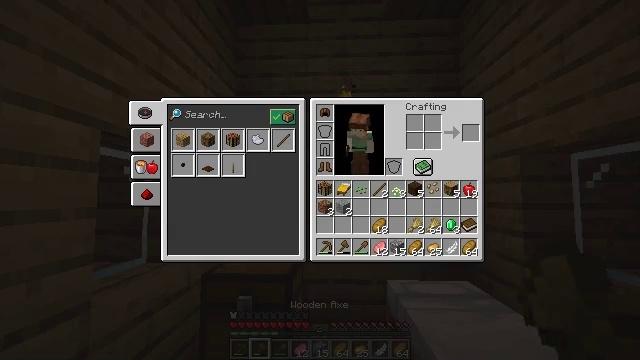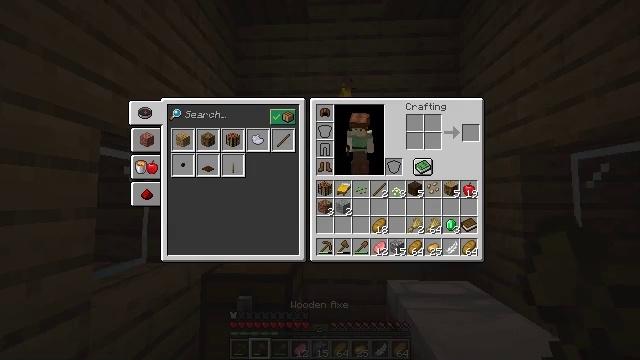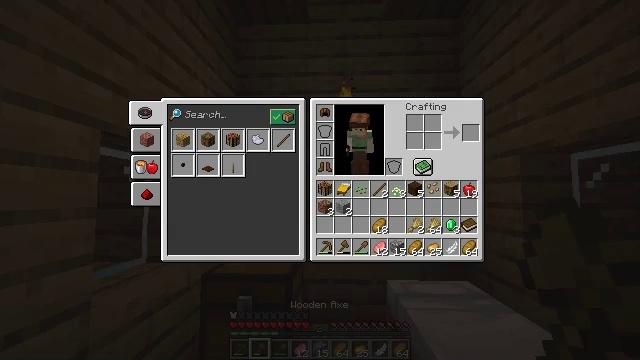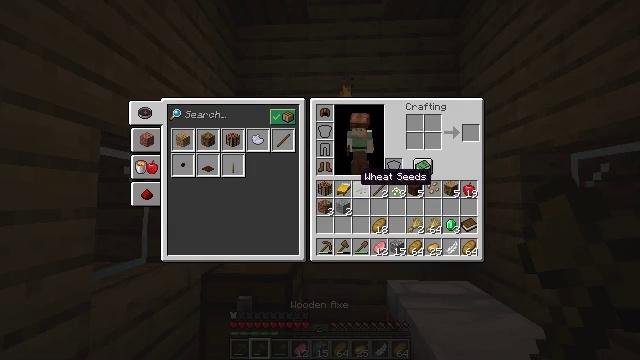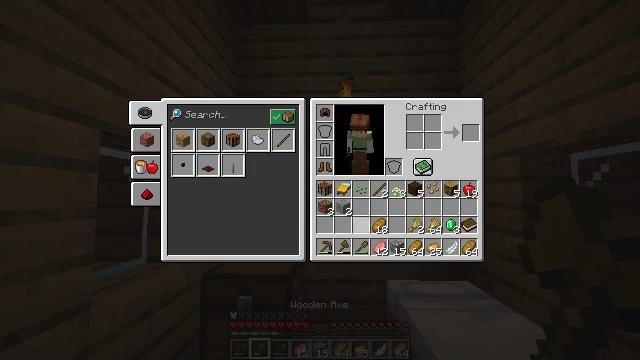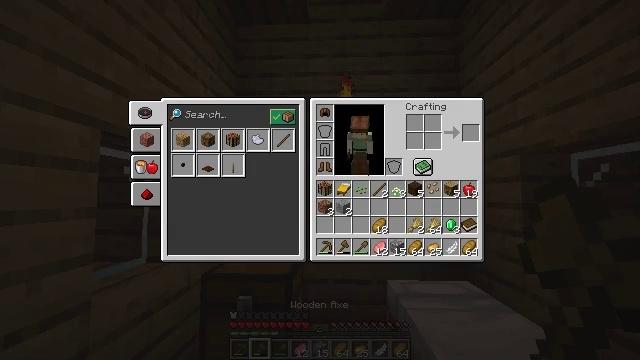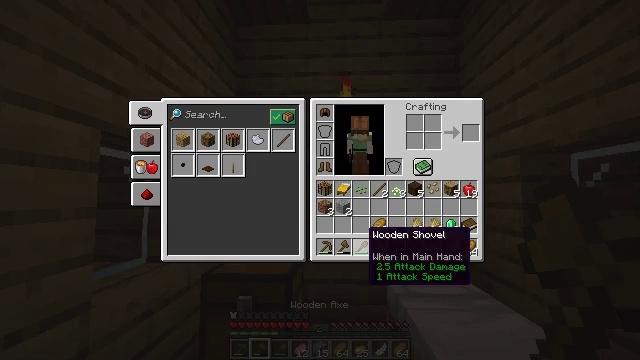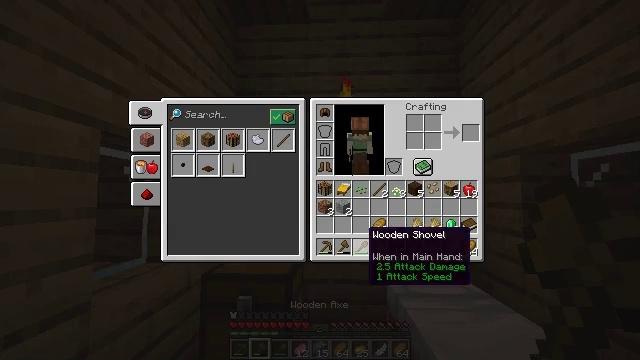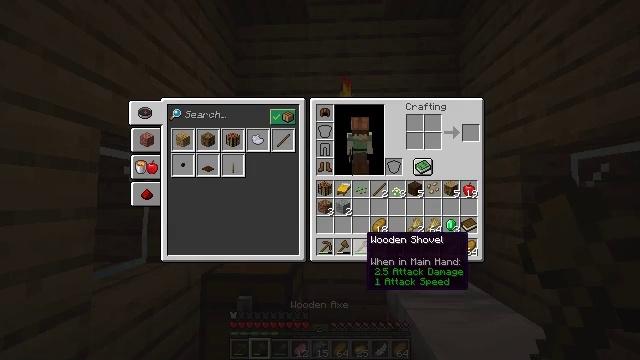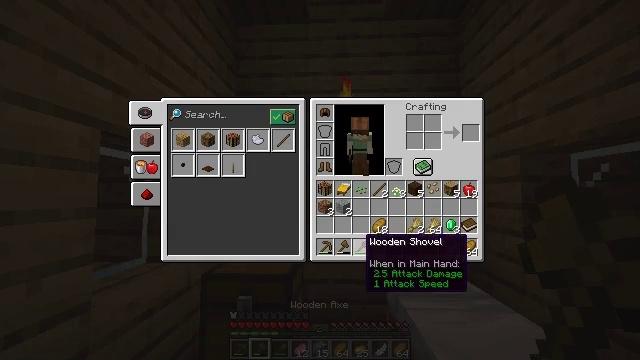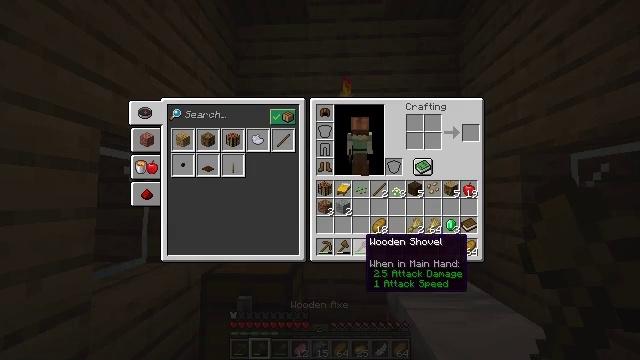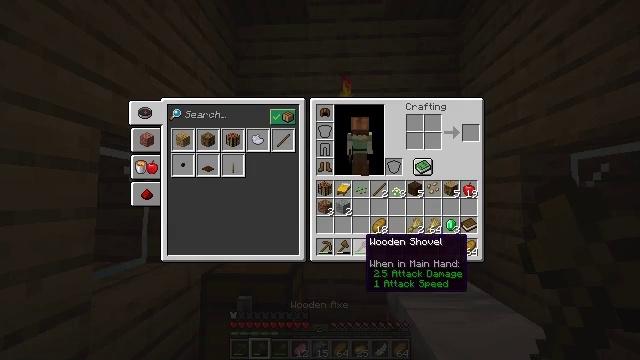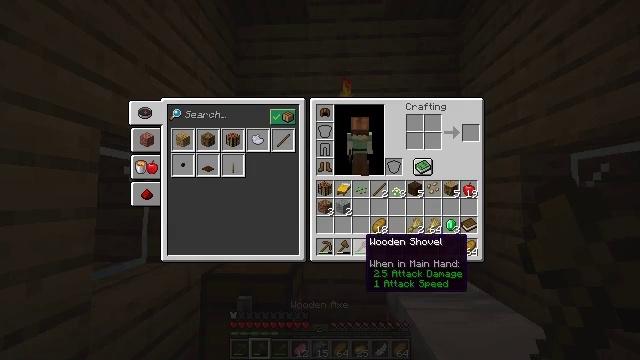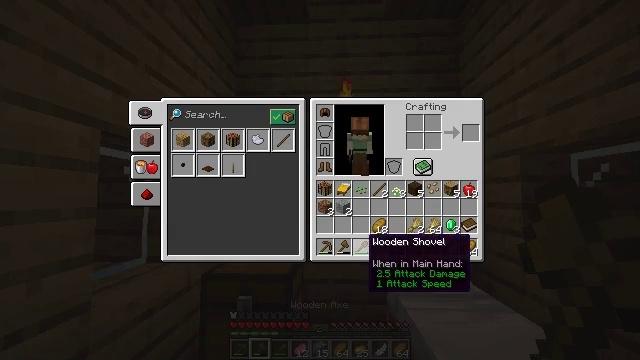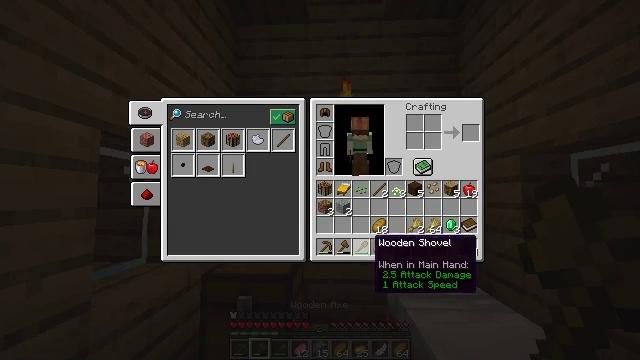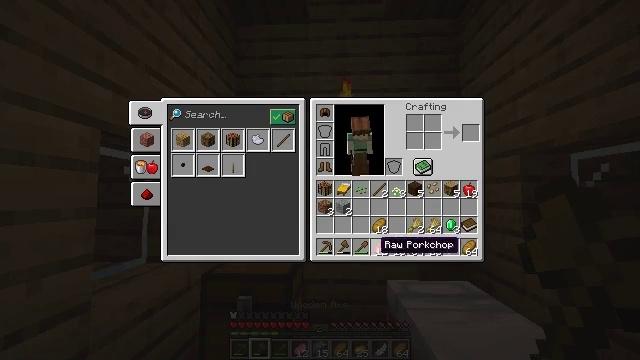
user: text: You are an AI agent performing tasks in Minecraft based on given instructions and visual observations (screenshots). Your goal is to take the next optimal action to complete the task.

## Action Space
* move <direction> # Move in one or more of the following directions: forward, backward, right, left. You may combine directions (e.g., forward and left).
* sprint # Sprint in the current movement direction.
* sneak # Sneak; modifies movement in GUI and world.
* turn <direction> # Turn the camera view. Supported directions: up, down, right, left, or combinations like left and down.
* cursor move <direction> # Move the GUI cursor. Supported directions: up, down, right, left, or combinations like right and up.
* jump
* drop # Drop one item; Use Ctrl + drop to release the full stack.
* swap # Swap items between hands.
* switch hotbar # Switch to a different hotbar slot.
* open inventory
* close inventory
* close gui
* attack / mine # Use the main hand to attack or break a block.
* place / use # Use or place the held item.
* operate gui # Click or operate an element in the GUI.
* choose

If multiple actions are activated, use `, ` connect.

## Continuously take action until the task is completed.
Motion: motion action
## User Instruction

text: Gather some oak stairs for reuse.
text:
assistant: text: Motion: no_op
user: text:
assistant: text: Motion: no_op
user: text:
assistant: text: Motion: cursor move down
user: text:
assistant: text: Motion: cursor move down
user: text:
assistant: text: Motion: cursor move down
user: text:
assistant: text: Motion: no_op
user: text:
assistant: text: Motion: no_op
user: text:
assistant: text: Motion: no_op
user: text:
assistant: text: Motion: no_op
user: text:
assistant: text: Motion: no_op
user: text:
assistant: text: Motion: sneak
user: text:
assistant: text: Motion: sneak
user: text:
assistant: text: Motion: sneak
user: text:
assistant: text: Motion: sneak
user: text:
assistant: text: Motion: sneak
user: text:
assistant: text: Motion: sneak
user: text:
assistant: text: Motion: sneak
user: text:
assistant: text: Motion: sneak
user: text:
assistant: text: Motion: sneak
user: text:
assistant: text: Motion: sneak
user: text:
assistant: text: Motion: sneak
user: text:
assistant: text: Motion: sneak
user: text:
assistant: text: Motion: sneak
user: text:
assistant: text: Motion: sneak, operate gui
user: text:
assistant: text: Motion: sneak, operate gui
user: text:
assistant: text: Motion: sneak, operate gui
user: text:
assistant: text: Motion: sneak
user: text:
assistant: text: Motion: sneak
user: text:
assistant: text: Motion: sneak, operate gui
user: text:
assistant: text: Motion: sneak, operate gui